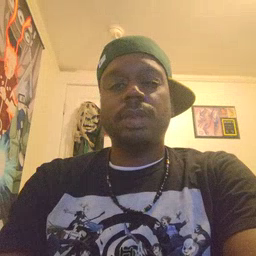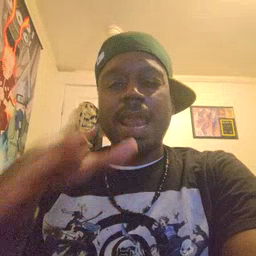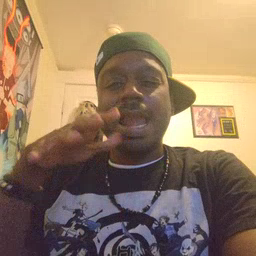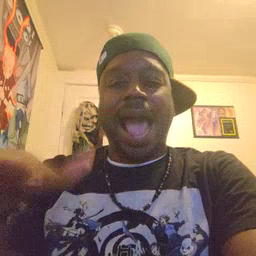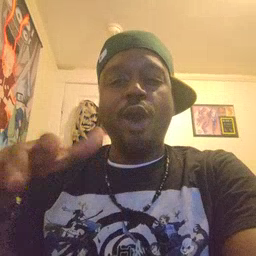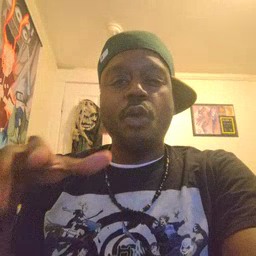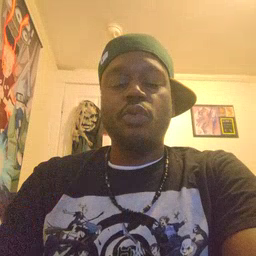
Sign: loud